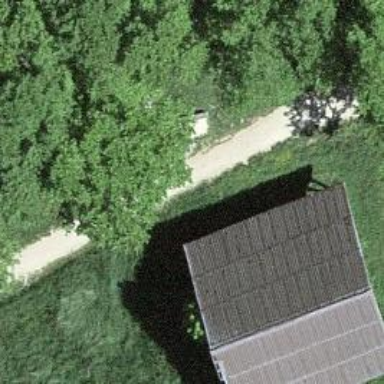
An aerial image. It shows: Barn.